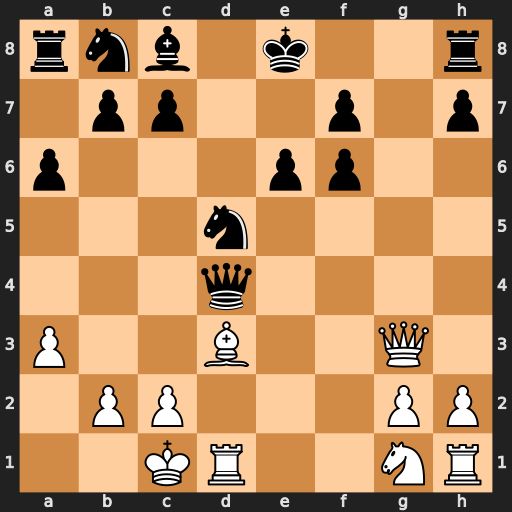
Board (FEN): rnb1k2r/1pp2p1p/p3pp2/3n4/3q4/P2B2Q1/1PP3PP/2KR2NR
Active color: w
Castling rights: kq
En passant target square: -
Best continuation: Bb5+ axb5 Rxd4